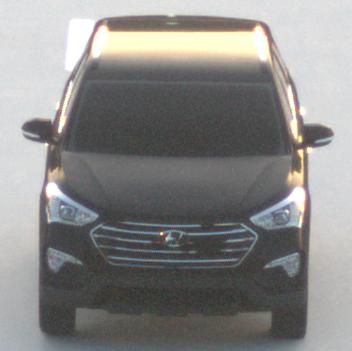
Make: Hyundai
Model: Santa Fe 2.4 GDI
Detailed model: Santa Fe (DM)
Model produced from: 2017/08
Model produced until: 2018/01
Doors: 5
Color: black
Road condition: dry road
Daytime: sunrise or sunset
Contrast: low contrast